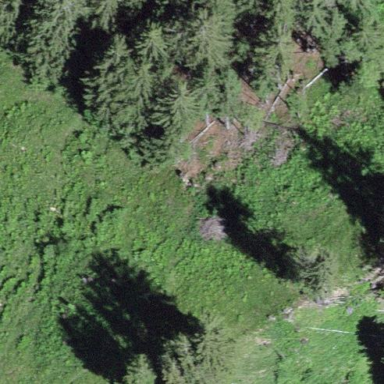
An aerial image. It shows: Forest area.